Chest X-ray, PA view. Patient: 36 years old, sex F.
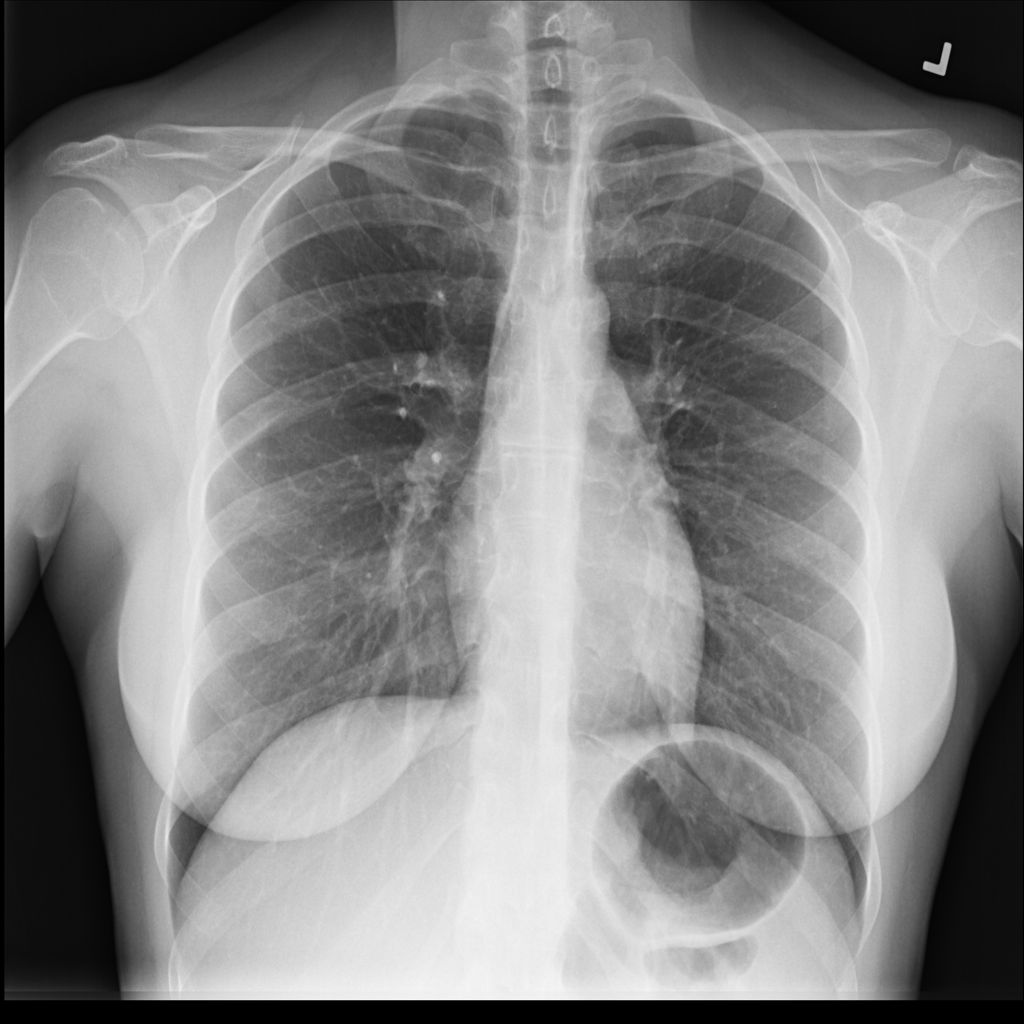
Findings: No Finding